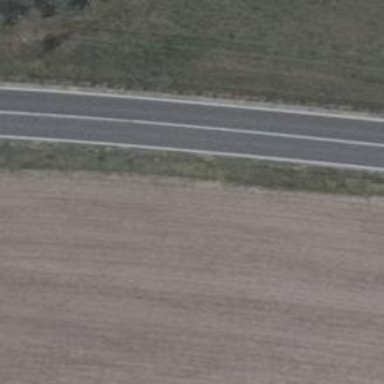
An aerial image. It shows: Asphalt road classified as primary highway.